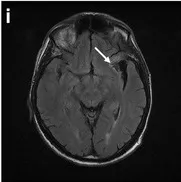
The old insular lesion. Indicated with arrows.
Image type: radiology (mri)